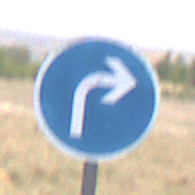
Verkehrszeichen: VorgeschriebeneFahrtrichtungRechts
Umgebung: Outdoor, Nature
Tageszeit: Midday
Wetter: PartlyCloudy
Licht: Natural
Jahreszeit: NotSpecified
Kontrast: HighContrast